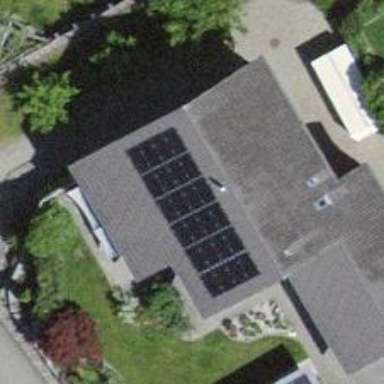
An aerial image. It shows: Solar power generator with photovoltaic panels.